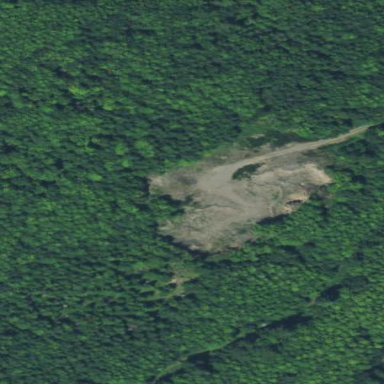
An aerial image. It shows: Quarry area.